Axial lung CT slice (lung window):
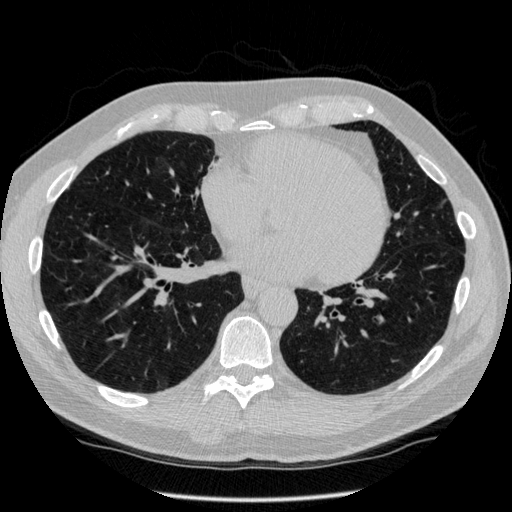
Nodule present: no